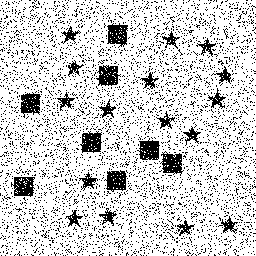
Squares: 8
Triangles: 0
Stars: 16
Total shapes: 24